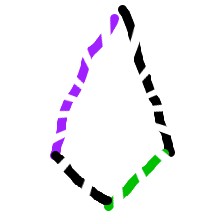
Shape: kite